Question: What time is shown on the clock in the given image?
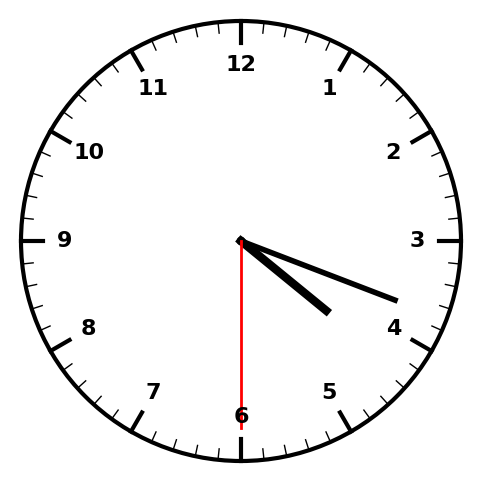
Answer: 04:18:30